Question: I am programming first time using Core Graphics, so don't have much idea that how exactly can I solve the problem.
I am drawing rounded rect bezier path along with gradient and stroke as background view for UITableviewCells. Everything has gone fine, except the extra black corners as shown in figure.

I haven't got any idea why they are showing and exactly what they are. Please can anyone help me? Thanks..
'''
#import "CustomCellBackground.h"
.
.
.
-(UITableViewCell *) tableView:(UITableView *)tableView cellForRowAtIndexPath:(NSIndexPath *)indexPath
{
static NSString *CellIdentifier = @"Cell";
UITableViewCell *cell = [tableView
dequeueReusableCellWithIdentifier:CellIdentifier];
if (cell == nil) {
cell = [[UITableViewCell alloc] initWithStyle:UITableViewCellStyleValue1 reuseIdentifier:CellIdentifier];
cell.backgroundView = [[CustomCellBackground alloc] init];
cell.selectedBackgroundView = [[CustomCellBackground alloc]init];
}
// Configure the cell.
cell.selectionStyle = UITableViewCellSelectionStyleNone;
cell.textLabel.textColor = [UIColor whiteColor];
cell.textLabel.backgroundColor = [UIColor clearColor];
return cell;
}
'''
'''
- (void)drawRect:(CGRect)rect
{
// Drawing code
CGContextRef context = UIGraphicsGetCurrentContext();
CGPathRef path = [[UIBezierPath bezierPathWithRoundedRect:rect cornerRadius:10.0] CGPath];
CGContextAddPath(context, path);
CGContextClip(context);
//CGContextSetLineJoin(context, kCGLineJoinRound);
drawLinearGradientWithFourColors(context, self.bounds);
CGContextSaveGState(context);
CGContextSetStrokeColorWithColor(context,[UIColor whiteColor].CGColor);
CGContextSetLineWidth(context, 1.0);
CGContextAddPath(context, path);
CGContextStrokePath(context);
CGContextRestoreGState(context);
}
void drawLinearGradientWithFourColors(CGContextRef context, CGRect rect)
{
CGColorSpaceRef colorSpace = CGColorSpaceCreateDeviceRGB();
CGFloat locations[] = {0.0, 0.2, 0.5, 1.0};
CGFloat colors[16] = {
85/255.0, 85/255.0, 85/255.0, 1.0,
45/255.0, 45/255.0, 45/255.0, 1.0,
22/255.0, 22/255.0, 22/255.0, 1.0,
0, 0, 0, 1.0
};
CGGradientRef gradient = CGGradientCreateWithColorComponents(colorSpace, colors, locations, 4);
CGPoint startPoint = CGPointMake(CGRectGetMidX(rect), CGRectGetMinY(rect));
CGPoint endPoint = CGPointMake(CGRectGetMidX(rect), CGRectGetMaxY(rect));
CGContextSaveGState(context);
CGContextDrawLinearGradient(context, gradient, startPoint, endPoint, 0);
CGContextRestoreGState(context);
CGGradientRelease(gradient);
CGColorSpaceRelease(colorSpace);
}
'''
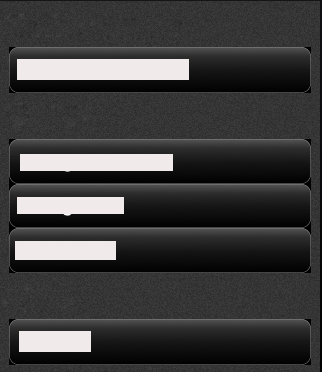
Answer: When you init your view , setOpaque parameter for layer of the view and view.
'''
- (id)initWithFrame:(CGRect)frame
{
self = [super initWithFrame:frame];
if (self) {
[self setOpaque:NO];
[self.layer setOpaque:NO];
}
return self;
}
'''